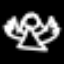
Label: angel